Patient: sex M, age 66
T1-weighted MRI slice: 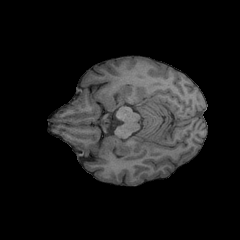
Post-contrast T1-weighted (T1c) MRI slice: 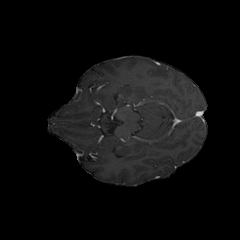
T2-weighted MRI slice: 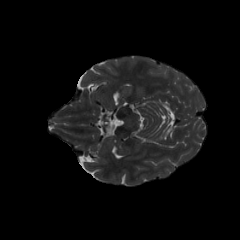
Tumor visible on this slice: no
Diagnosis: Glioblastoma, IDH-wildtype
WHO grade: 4